Question: I'm trying to set Multiple columns in my crystal report detail section.i need at least three columns but it always gives me just two columns.how can i specify the number of columns
In my detail section i have checked "Format with multiple columns" and in the lay out tab
Detail size: width- 2.5
Gap between Details: horizontal - 0.5
This report is used as a subreport

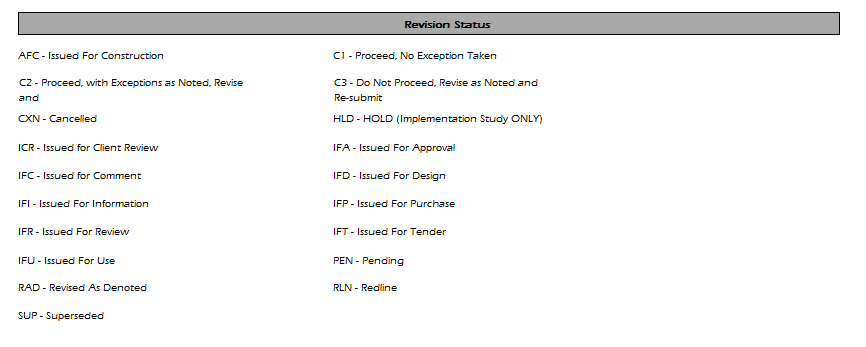
Answer: You can't specify the number of columns explicitly; you will need to adjust the 'width' and 'gap' properties to meet your needs.
Legend:
- - - - -
Use this formula as a guide:
'PW = 2M + C*CW + (C-1)*G'
Substituting your values:
'3 * 2.5" + 2 * 0.5" = 8.5"'
You haven't factored the margins in your calculation. You can fix this by:
- - - -